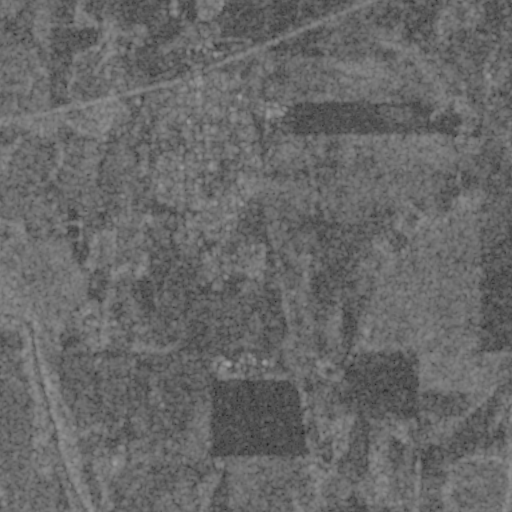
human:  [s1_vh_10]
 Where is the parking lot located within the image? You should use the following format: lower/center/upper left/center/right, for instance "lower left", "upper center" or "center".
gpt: The parking lot is located in the upper center of the image.
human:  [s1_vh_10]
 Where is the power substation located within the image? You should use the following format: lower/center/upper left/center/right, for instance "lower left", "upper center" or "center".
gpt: The power substation is located in the upper center of the image.
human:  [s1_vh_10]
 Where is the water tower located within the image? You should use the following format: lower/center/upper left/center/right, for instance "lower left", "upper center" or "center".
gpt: The water tower is located in the upper center of the image.
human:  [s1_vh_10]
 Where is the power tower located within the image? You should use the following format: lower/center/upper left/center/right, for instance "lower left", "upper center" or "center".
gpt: There is no power tower in the image.

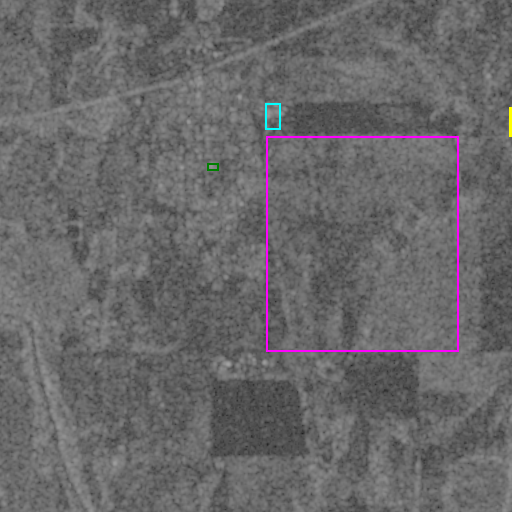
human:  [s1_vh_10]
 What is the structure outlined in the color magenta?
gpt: The structure outlined in magenta is a crop field.
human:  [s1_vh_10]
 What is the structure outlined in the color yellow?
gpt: The structure outlined in yellow is a park.
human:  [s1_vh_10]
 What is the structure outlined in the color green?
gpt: The structure outlined in green is a building.
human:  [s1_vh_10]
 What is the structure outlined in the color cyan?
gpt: The structure outlined in cyan is a building.
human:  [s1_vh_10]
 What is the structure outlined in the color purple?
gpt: There is no purple outline.